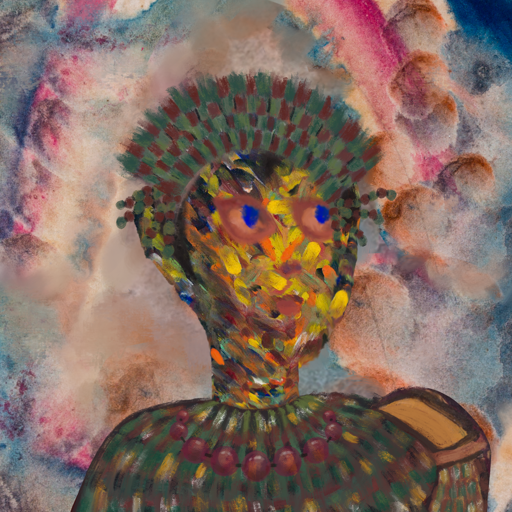
Background: Rupkatha, Head And Neck Side: An_Impression, Face Side: Mother_And_Son_Mother, Bust: After_Raid, Hair Side: Roy_Bahadur, Head Accessory: After_Raid_Crown, Second Necklace: Blank, Necklace: Irani_2, Baby: Blank